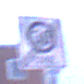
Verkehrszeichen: EndeZone30
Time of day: Night
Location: Outdoor (Urban)
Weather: PartlyCloudy
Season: NotSpecified
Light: Artificial